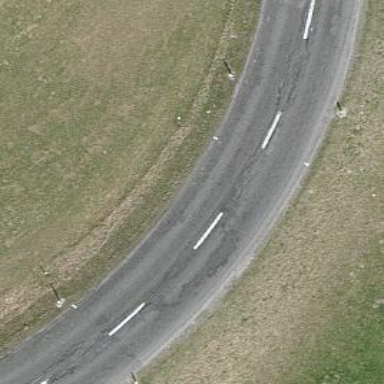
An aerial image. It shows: Tertiary road with asphalt surface.